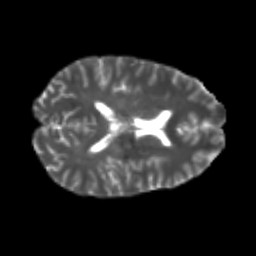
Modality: T2w
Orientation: axial
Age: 24
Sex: male
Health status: healthy
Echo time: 0.074 s